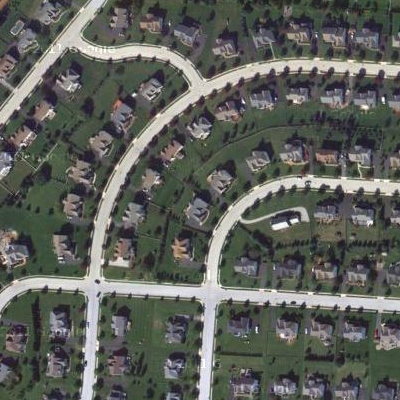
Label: fResident